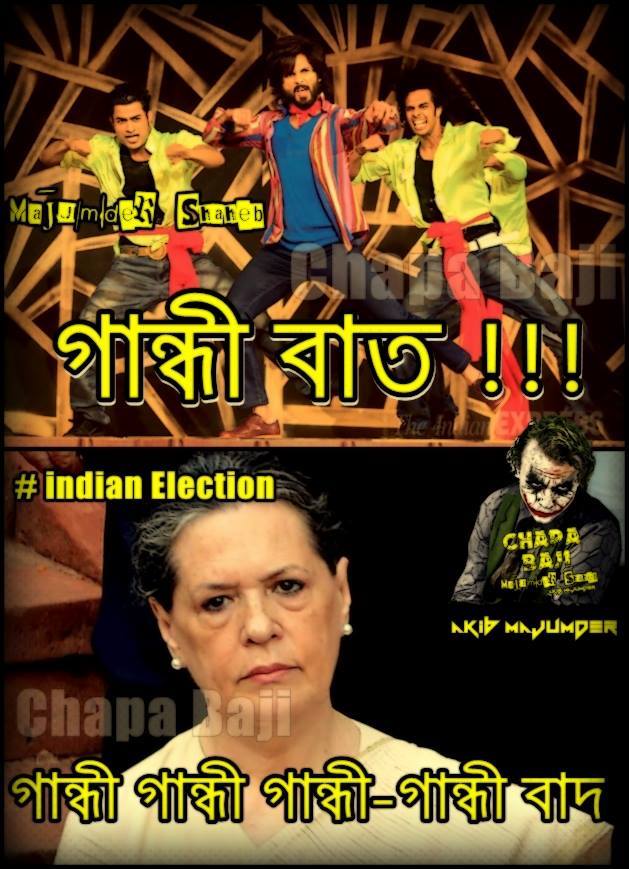
Caption: গান্ধী বাত!!! গান্ধী গান্ধী গান্ধী-গান্ধী বাদ
Label: non-hate